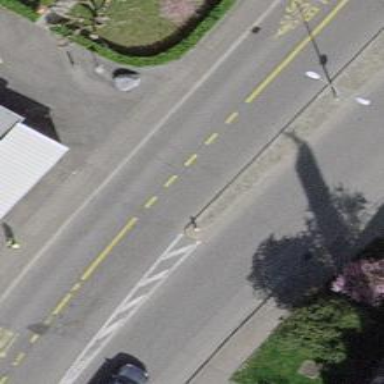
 and shared bus and cycle lane on the right side."